Question: I am trying to make my calculator app to be compatible with all types of screens.
These are my layout folders:
- - - - - - - -
in this case, Galaxy Nexus and Nexus 4 uses the same layout for some reason: layout-sw360dp, but their layout isn't matching. If I change it for the Nexus 4, it will screw up the Galaxy Nexus:

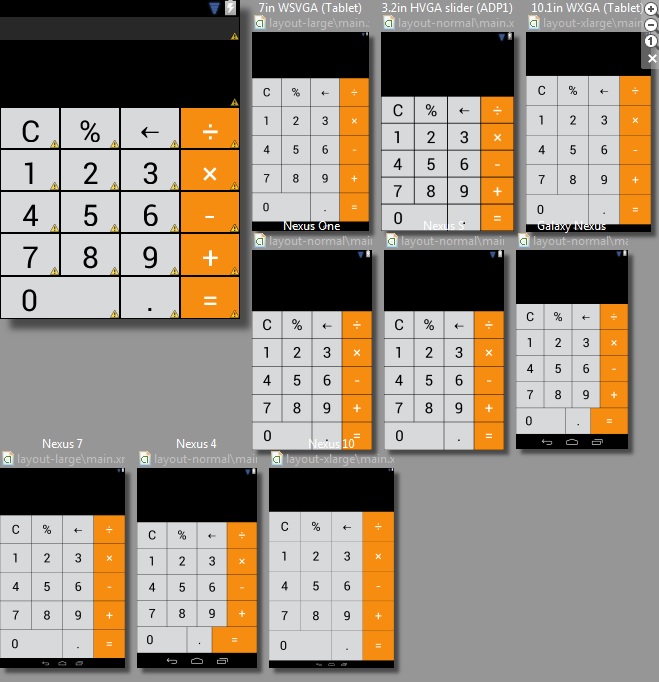
Answer: For Nexus 4 use: 'layout-xhdpi' folder .
For Galaxy Nexus use: 'layout-sw360dp' folder.